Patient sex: M
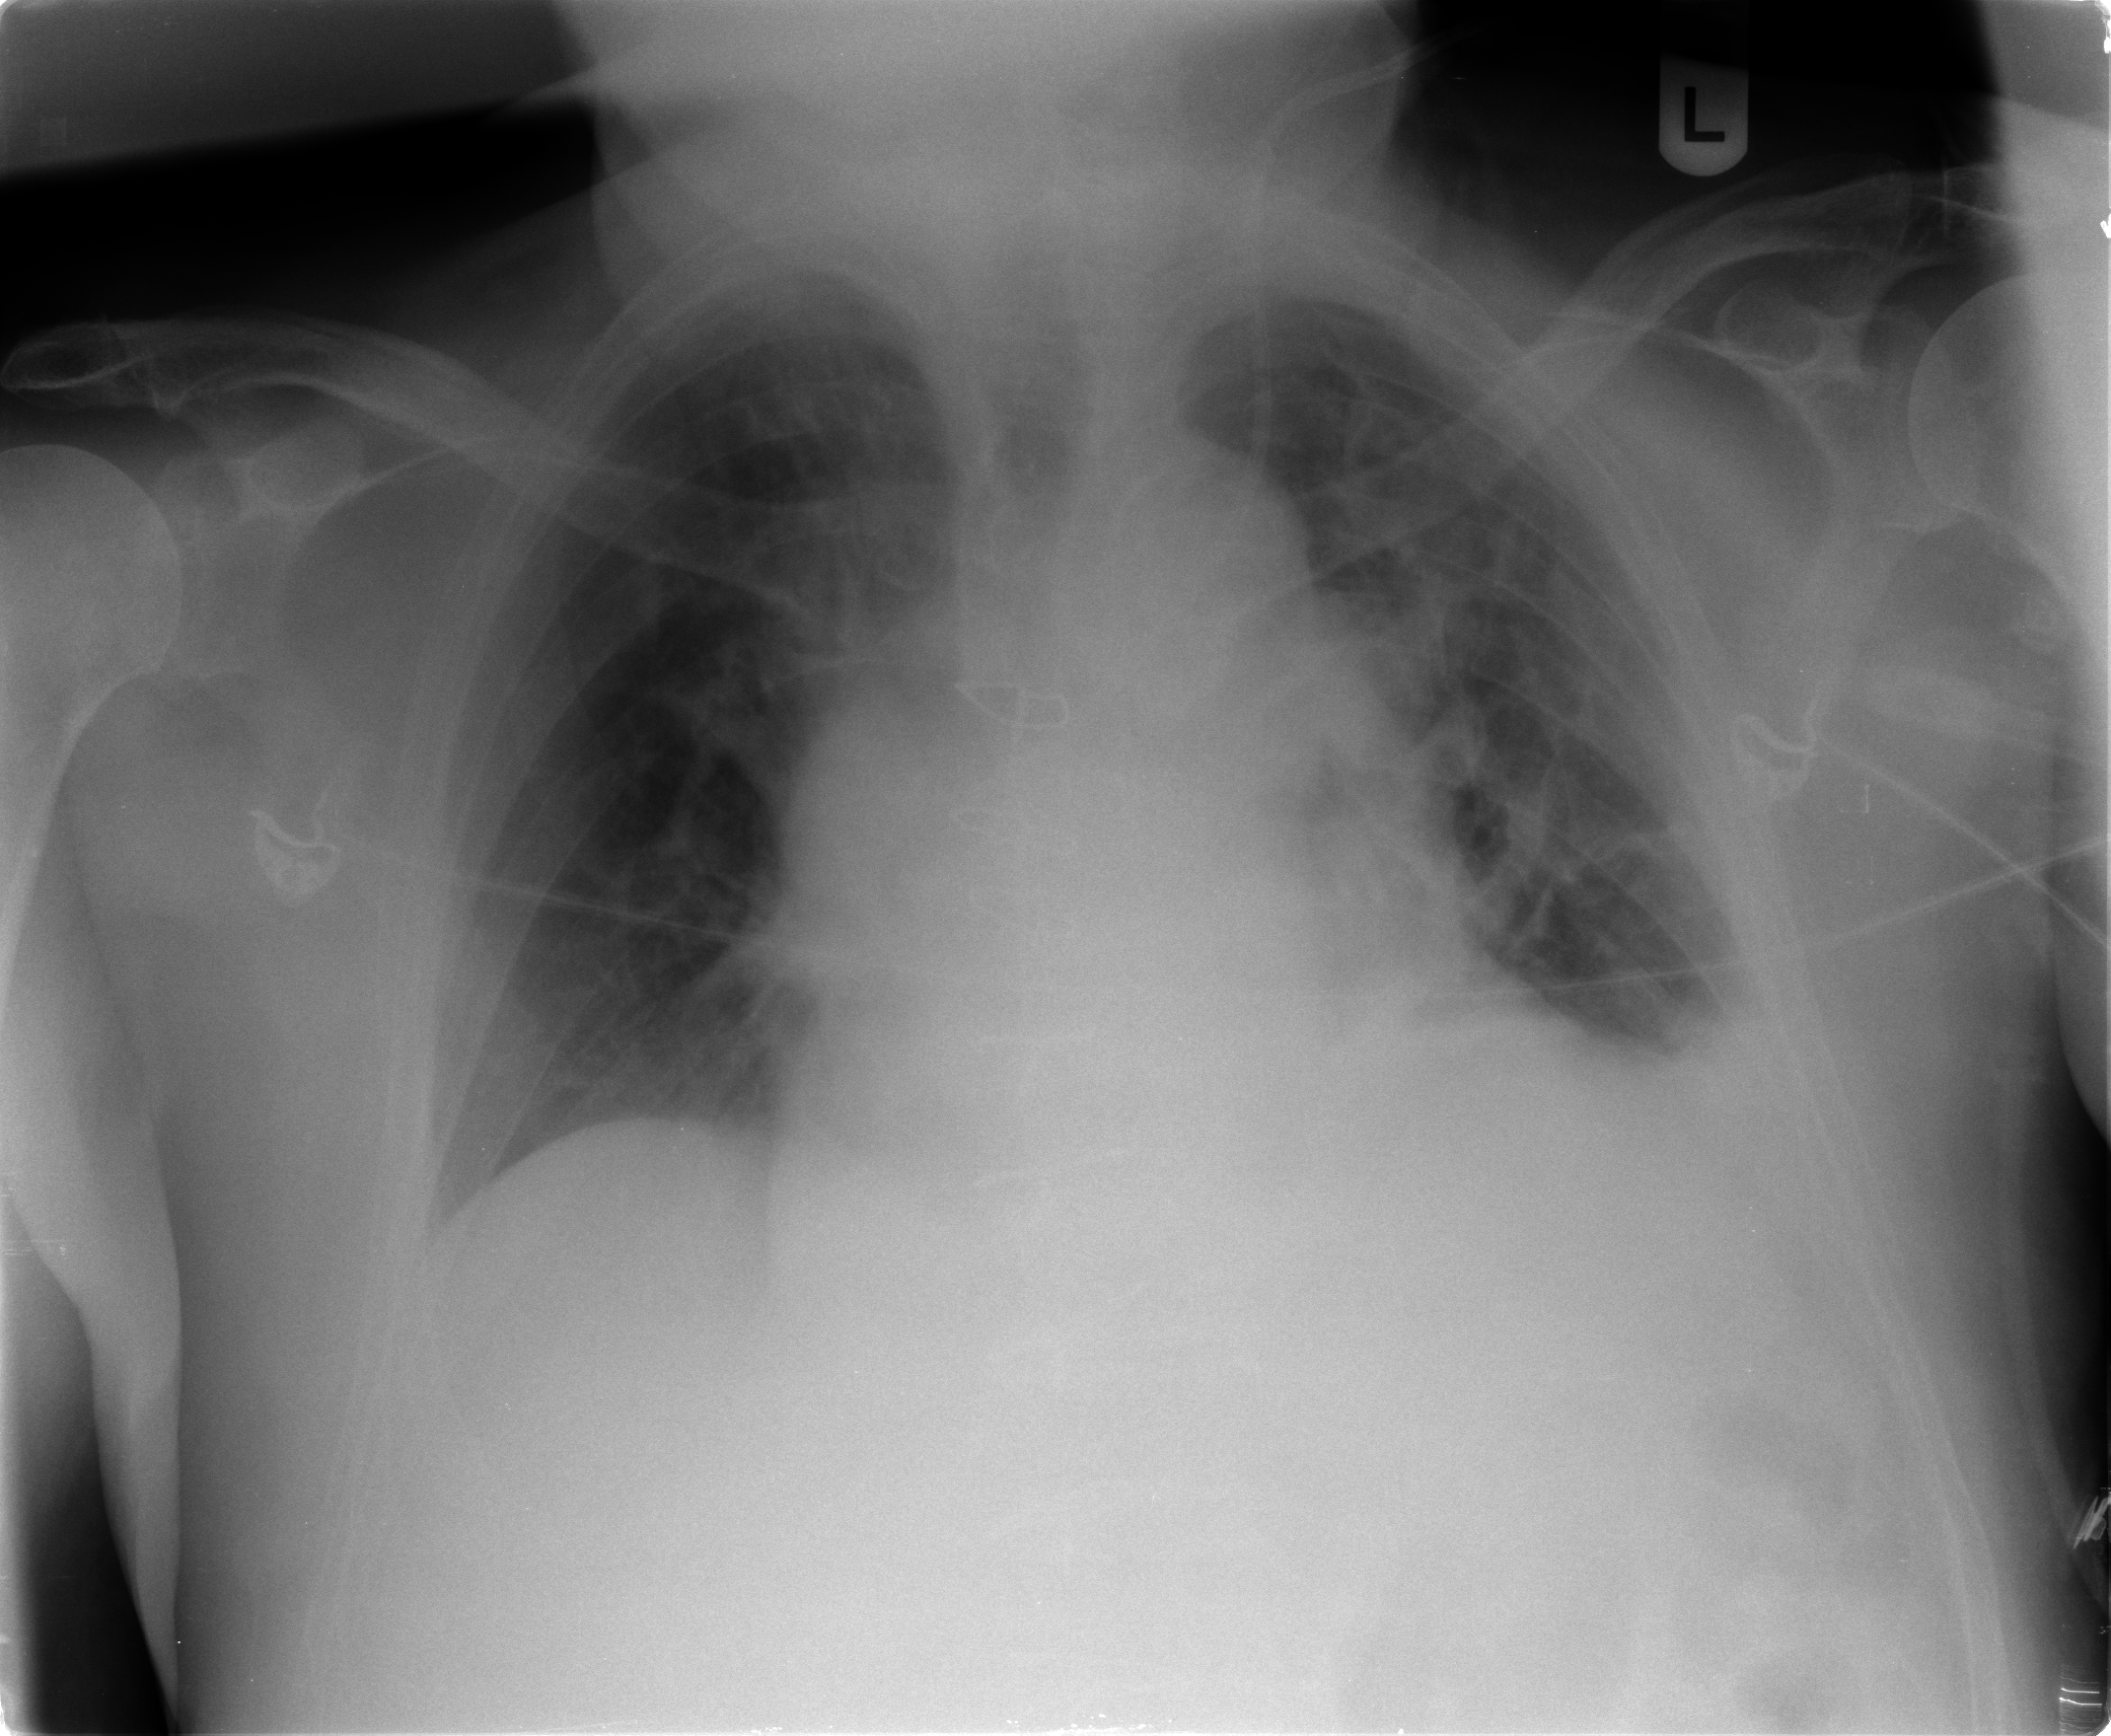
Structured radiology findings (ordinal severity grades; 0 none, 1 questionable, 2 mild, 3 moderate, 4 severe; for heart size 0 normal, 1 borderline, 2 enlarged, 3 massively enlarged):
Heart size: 2
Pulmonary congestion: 2
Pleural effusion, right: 0
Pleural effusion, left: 2
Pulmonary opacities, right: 0
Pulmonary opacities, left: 2
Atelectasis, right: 0
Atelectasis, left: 2